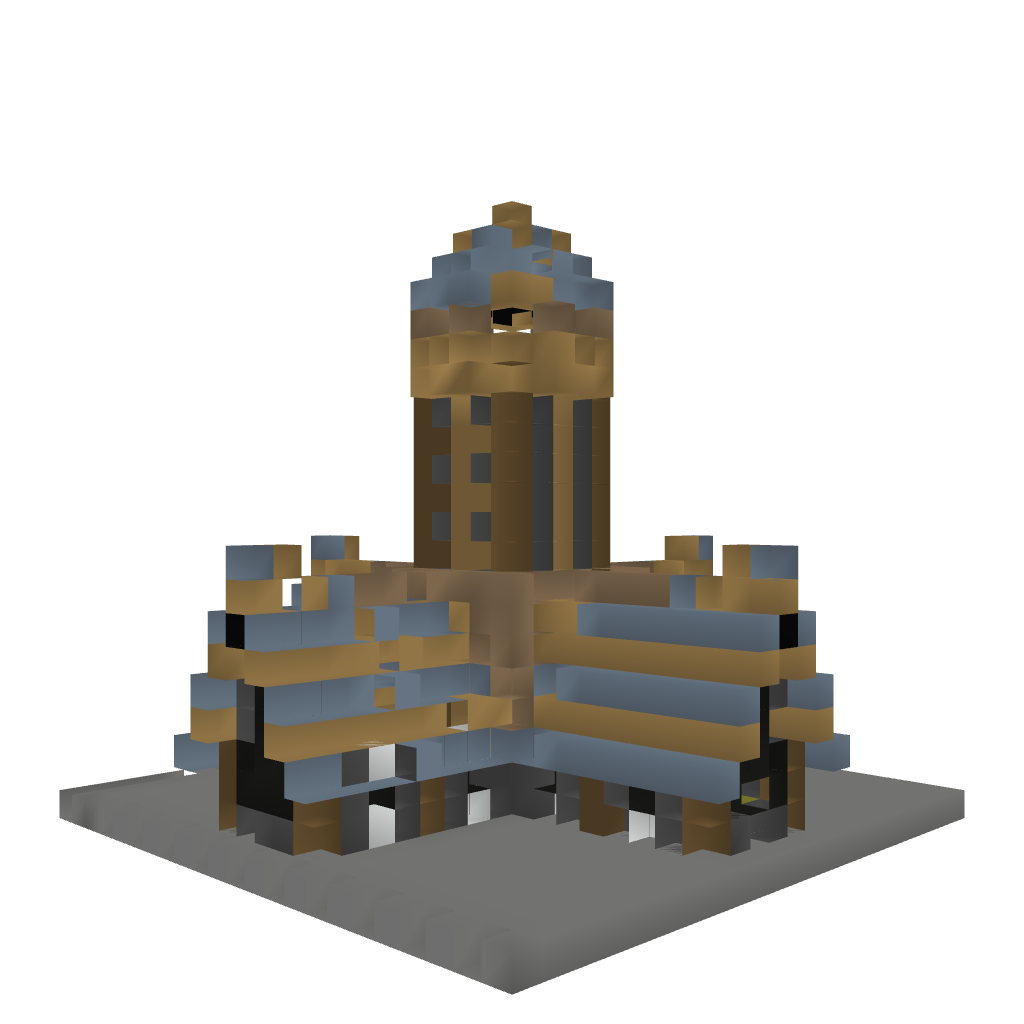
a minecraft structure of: Viking Hall